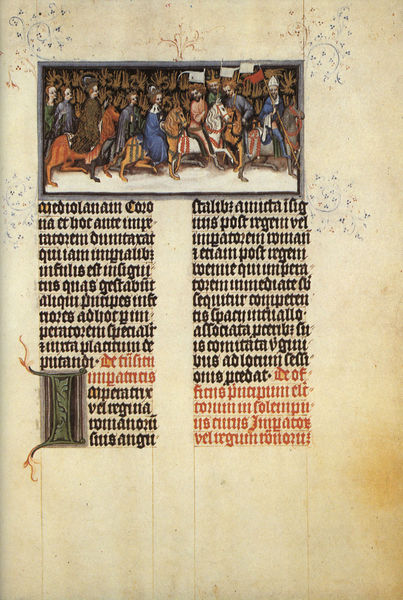
Titel: Die Goldene Bulle
Institution: Wien, Österreichische Nationalbibliothek
Schlagwörter: blau, frauen, gelb, menschen, männer, schwarz, weiss, rot, tiere, leute, menge, bibel, bild, personen, blatt, pferd, pferde, reiter, ranken, reiten, sattel, schrift, fahnen, fahne, flagge, zug, spalten, bischof, könig, floral, gestreift, streifen, rechtecke, buch, rechteck, seite, text, initiale, ritter, schimmel, wimpel, buchseite, wappen, mittelalter, kreuzzug, mitra, flaggen, miniatur, gaul, handschrift, latein, buchmalerei, einzug, schrit, manuskript, buc, gäule, beritten, reiterzug, i, rotschrift